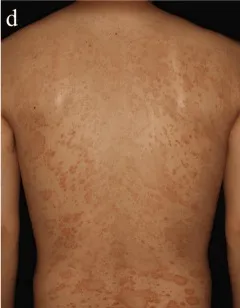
Clinical presentation. Three weeks after the presentation, the lesions on his chest, abdomen.
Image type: medical_photograph (skin_photograph)